已知正三棱锥 \(P-ABC\) 的六条棱长均为6，\(S\) 是 \(\triangle ABC\) 及其内部的点构成的集合。设集合 \(T = \{Q \in S \mid PQ \leq 5\}\)，则 \(T\) 表示的区域的面积为\_\_\_\_\_\_\_\_\_\_.
【解答】
\noindent
【答案】\(\boldsymbol{\pi}\)

\noindent
【知识点】正棱锥及其有关计算、立体几何中的轨迹问题

\noindent
【分析】设点 \(P\) 在底面 \(\triangle ABC\) 上的射影为 \(O\)，求出三棱锥的高，再求得 \(PQ=5\) 时 \(OQ\) 的长，继而确定 \(T = \{Q \in S \mid PQ \leq 5\}\) 表示区域的形状，即可求得答案.

\noindent
【详解】设点 \(P\) 在底面 \(\triangle ABC\) 上的射影为 \(O\)，则 \(O\) 为正 \(\triangle ABC\) 的中心，

\noindent
连接 \(AO\) 并延长交 \(BC\) 于 \(D\)，则 \(D\) 为 \(BC\) 中点，且 \(OD \perp BC\)，

\noindent
正三棱锥 \(P-ABC\) 的六条棱长均为 6，

\noindent
故 \(AO = \frac{2}{3}AD = \frac{2}{3} \times \frac{\sqrt{3}}{2} \times 6 = 2\sqrt{3}\)，\(OD = \frac{1}{3} \times \frac{\sqrt{3}}{2} \times 6 = \sqrt{3}\)，

\noindent
故 \(PO = \sqrt{PA^2 - AO^2} = \sqrt{6^2 - (2\sqrt{3})^2} = 2\sqrt{6}\)，

\noindent
又 \(Q \in S\)，连接 \(OQ\)，当 \(PQ=5\) 时，\(OQ = \sqrt{PQ^2 - PO^2} = 1\)，

\noindent
而 \(O\) 到 \(\triangle ABC\) 三边的距离为 \(\sqrt{3} > 1\)，

\noindent
故 \(T = \{Q \in S \mid PQ \leq 5\}\) 表示的区域是 \(\triangle ABC\) 内以 \(O\) 为圆心，1 为半径的圆及其内部区域，

\noindent
则 \(T\) 表示的区域的面积为 \(\pi \times 1^2 = \pi\)，

\noindent
故答案为：\(\boldsymbol{\pi}\)
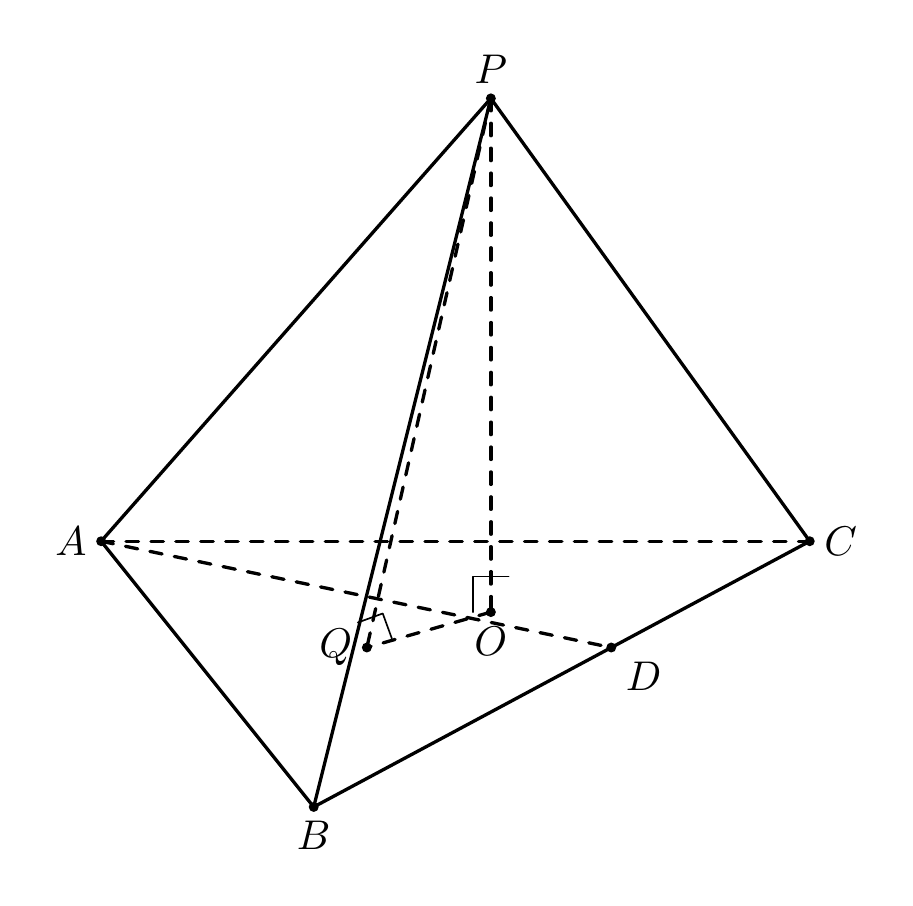